Question: I am trying to set up a Scrapy spider inside Django app, that reads info from a page and posts it in Django's SQLite database using DjangoItems.
Right now it seems that scraper itself is working, however, it is not adding anything to database. My guess is that it happens because of scrapy not enabling any item pipelines. Here is the log:
'''
2019-10-05 15:23:07 [scrapy.utils.log] INFO: Scrapy 1.7.3 started (bot: scrapybot)
2019-10-05 15:23:07 [scrapy.utils.log] INFO: Versions: lxml 4.4.1.0, libxml2 2.9.5, cssselect 1.1.0, parsel 1.5.2, w3lib 1.21.0, Twisted 19.7.0, Python 3.7.4 (tags/v3.7.4:e09359112e, Jul 8 2019, 19:29:22) [MSC v.1916 32 bit (Intel)], pyOpenSSL 19.0.0 (OpenSSL 1.1.1c 28 May 2019), cryptography 2.7, Platform Windows-10-10.0.18362-SP0
2019-10-05 15:23:07 [scrapy.crawler] INFO: Overridden settings: {}
2019-10-05 15:23:07 [scrapy.extensions.telnet] INFO: Telnet Password: 6e614667b3cf5a1a
2019-10-05 15:23:07 [scrapy.middleware] INFO: Enabled extensions:
['scrapy.extensions.corestats.CoreStats',
'scrapy.extensions.telnet.TelnetConsole',
'scrapy.extensions.logstats.LogStats']
2019-10-05 15:23:07 [scrapy.middleware] INFO: Enabled downloader middlewares:
['scrapy.downloadermiddlewares.httpauth.HttpAuthMiddleware',
'scrapy.downloadermiddlewares.downloadtimeout.DownloadTimeoutMiddleware',
'scrapy.downloadermiddlewares.defaultheaders.DefaultHeadersMiddleware',
'scrapy.downloadermiddlewares.useragent.UserAgentMiddleware',
'scrapy.downloadermiddlewares.retry.RetryMiddleware',
'scrapy.downloadermiddlewares.redirect.MetaRefreshMiddleware',
'scrapy.downloadermiddlewares.httpcompression.HttpCompressionMiddleware',
'scrapy.downloadermiddlewares.redirect.RedirectMiddleware',
'scrapy.downloadermiddlewares.cookies.CookiesMiddleware',
'scrapy.downloadermiddlewares.httpproxy.HttpProxyMiddleware',
'scrapy.downloadermiddlewares.stats.DownloaderStats']
2019-10-05 15:23:07 [scrapy.middleware] INFO: Enabled spider middlewares:
['scrapy.spidermiddlewares.httperror.HttpErrorMiddleware',
'scrapy.spidermiddlewares.offsite.OffsiteMiddleware',
'scrapy.spidermiddlewares.referer.RefererMiddleware',
'scrapy.spidermiddlewares.urllength.UrlLengthMiddleware',
'scrapy.spidermiddlewares.depth.DepthMiddleware']
2019-10-05 15:23:07 [scrapy.middleware] INFO: Enabled item pipelines:
[]
2019-10-05 15:23:07 [scrapy.core.engine] INFO: Spider opened
2019-10-05 15:23:07 [scrapy.extensions.logstats] INFO: Crawled 0 pages (at 0 pages/min), scraped 0 items (at 0 items/min)
2019-10-05 15:23:08 [scrapy.extensions.telnet] INFO: Telnet console listening on 127.0.0.1:6023
2019-10-05 15:23:08 [scrapy.core.engine] DEBUG: Crawled (200) <GET https://www.barbora.lv/produkti/biezpiena-sierins-karums-vanilas-45-g> (referer: None)
2019-10-05 15:23:08 [scrapy.core.scraper] DEBUG: Scraped from <200 https://www.barbora.lv/produkti/biezpiena-sierins-karums-vanilas-45-g>
{'product_title': ['Biezpiena sierins KARUMS vanilas 45g']}
2019-10-05 15:23:08 [scrapy.core.engine] INFO: Closing spider (finished)
2019-10-05 15:23:08 [scrapy.statscollectors] INFO: Dumping Scrapy stats:
{'downloader/request_bytes': 259,
'downloader/request_count': 1,
'downloader/request_method_count/GET': 1,
'downloader/response_bytes': 15402,
'downloader/response_count': 1,
'downloader/response_status_count/200': 1,
'elapsed_time_seconds': 0.418066,
'finish_reason': 'finished',
'finish_time': datetime.datetime(2019, 10, 5, 12, 23, 8, 417204),
'item_scraped_count': 1,
'log_count/DEBUG': 2,
'log_count/INFO': 10,
'response_received_count': 1,
'scheduler/dequeued': 1,
'scheduler/dequeued/memory': 1,
'scheduler/enqueued': 1,
'scheduler/enqueued/memory': 1,
'start_time': datetime.datetime(2019, 10, 5, 12, 23, 7, 999138)}
2019-10-05 15:23:08 [scrapy.core.engine] INFO: Spider closed (finished)
'''
As I can see, the scraper returns expected value as "{'product_title': ['Biezpiena sierins KARUMS vanilas 45g']}", but it seems like it is not passed into pipeline because no pipelines are loaded.
I have spent several hours looking at different tutorials and trying to fix the issue, but had no luck so far. Is there anything else I might have forgotten regarding setting up the scraper? Maybe it has something to do with file structure in the project.
Here are relevant files.
items.py
'''
from scrapy_djangoitem import DjangoItem
from product_scraper.models import Scrapelog
class ScrapelogItem(DjangoItem):
django_model = Scrapelog
'''
pipelines.py
'''
class ProductInfoPipeline(object):
def process_item(self, item, spider):
item.save()
yield item
'''
settings.py
'''
BOT_NAME = 'scraper'
SPIDER_MODULES = ['scraper.spiders']
NEWSPIDER_MODULE = 'scraper.spiders'
ROBOTSTXT_OBEY = True
ITEM_PIPELINES = {
'scraper.pipelines.ProductInfoPipeline': 300,
}
'''
spider product_info.py:
'''
import scrapy
from product_scraper.scraper.scraper.items import ScrapelogItem
class ProductInfoSpider(scrapy.Spider):
name = 'product_info'
allowed_domains = ['www.barbora.lv']
start_urls = ['https://www.barbora.lv/produkti/biezpiena-sierins-karums-vanilas-45-g']
def parse(self, response):
item = ScrapelogItem()
item['product_title'] = response.xpath('//h1[@itemprop="name"]/text()').extract()
return ScrapelogItem(product_title=item["product_title"])
'''
Project file structure:

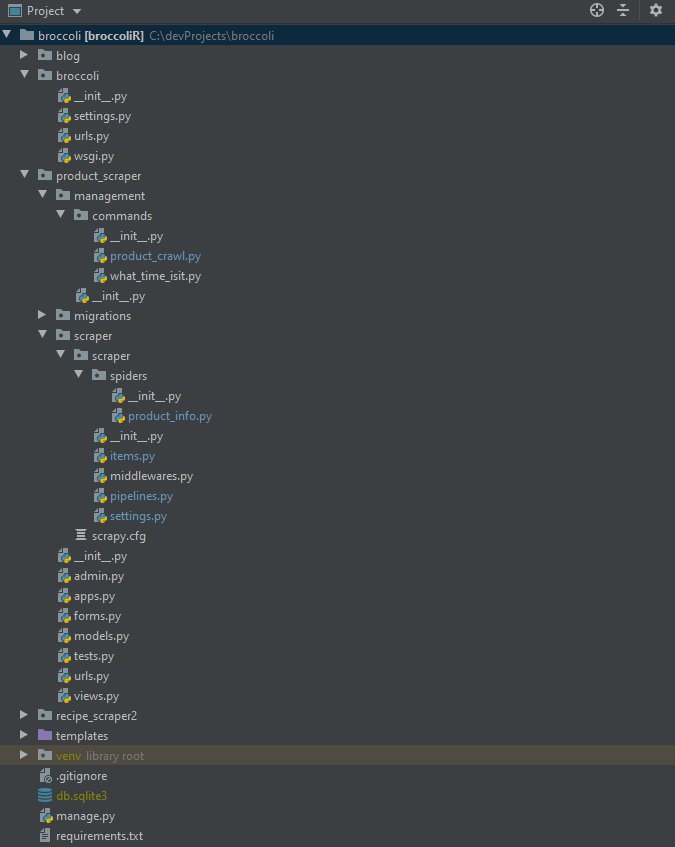
Answer: After further tinkering and research I found out that my settings file was not properly configured (however, it was only part of the problem). I added these lines to code based on other resources (they link Django project settings with scrapers settings):
'''
import sys
import django
sys.path.append(os.path.join(os.path.dirname(os.path.dirname(os.path.abspath(__file__))), ".."))
os.environ['DJANGO_SETTINGS_MODULE'] = 'broccoli.settings'
django.setup()
'''
After that, the spider did not run, but this time it at least gave an error message about not finding the Django settings module. I don't remember the exact syntax but it was something like that:
After some experiments I found out that moving scraper directory "scraper" from inside the app "Product_Scraper" to same level with other apps helped deal with this issue and everything worked.